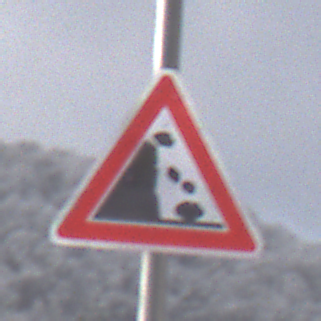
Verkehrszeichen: SteinschlagLinks
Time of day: MorningAfternoon
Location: Outdoor (Nature)
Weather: PartlyCloudy
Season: Winter
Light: Natural